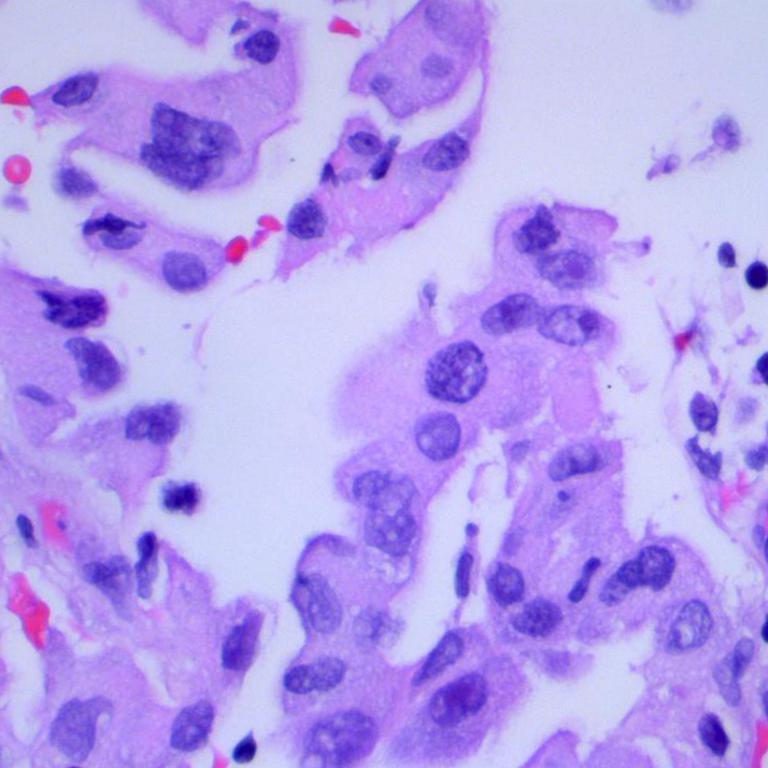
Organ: lung
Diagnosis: adenocarcinomas